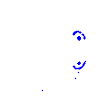
Particle: pion